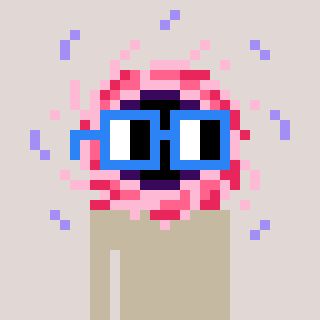
a pixel art character with square blue glasses, a blackhole-shaped head and a orange-colored body on a warm background